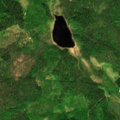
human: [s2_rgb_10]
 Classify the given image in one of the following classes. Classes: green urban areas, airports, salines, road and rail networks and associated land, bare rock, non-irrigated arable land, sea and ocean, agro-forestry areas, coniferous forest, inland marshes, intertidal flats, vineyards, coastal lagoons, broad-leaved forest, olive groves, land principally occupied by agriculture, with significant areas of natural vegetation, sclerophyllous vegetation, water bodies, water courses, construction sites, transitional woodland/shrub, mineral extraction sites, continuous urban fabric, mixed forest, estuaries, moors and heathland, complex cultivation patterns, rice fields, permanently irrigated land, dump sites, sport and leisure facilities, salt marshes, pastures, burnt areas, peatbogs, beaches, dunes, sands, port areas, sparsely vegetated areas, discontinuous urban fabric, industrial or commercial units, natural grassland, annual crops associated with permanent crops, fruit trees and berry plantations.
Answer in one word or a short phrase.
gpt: coniferous forest, mixed forest, transitional woodland/shrub